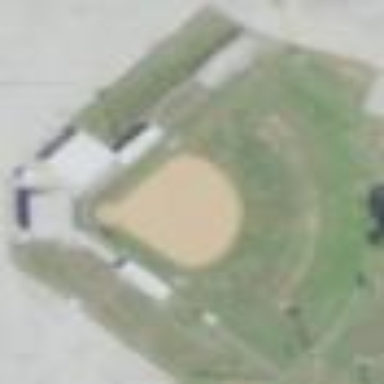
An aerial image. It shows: Baseball stadium enclosed by fence.